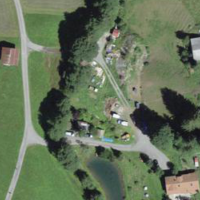
EUNIS habitat code: 24
Species observed at this site:
Caltha palustris